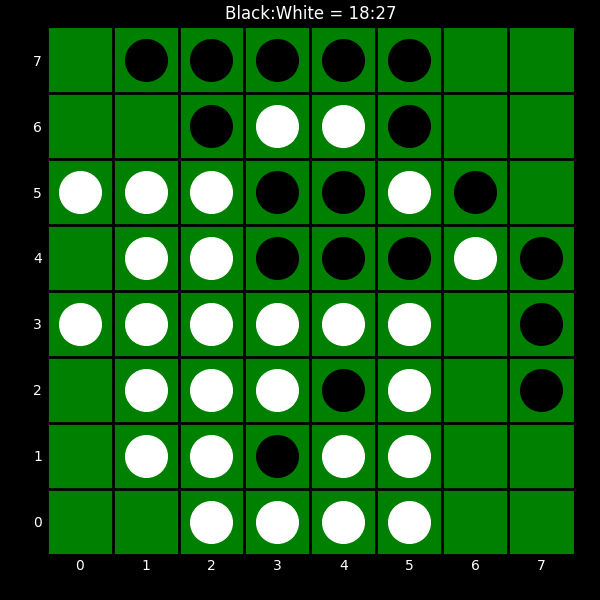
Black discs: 18
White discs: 27